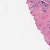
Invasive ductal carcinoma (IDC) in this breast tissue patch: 0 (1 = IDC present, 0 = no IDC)